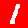
Digit: 1